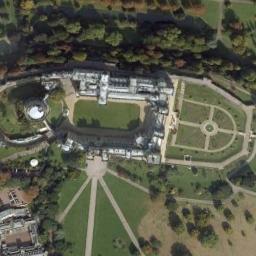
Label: palace